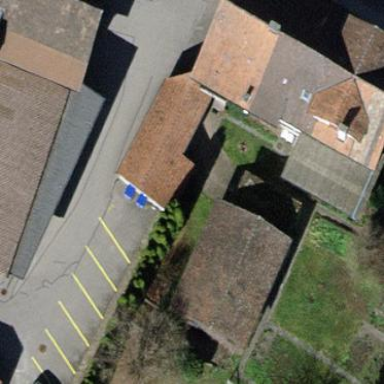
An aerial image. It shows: Detached building with gabled roof.